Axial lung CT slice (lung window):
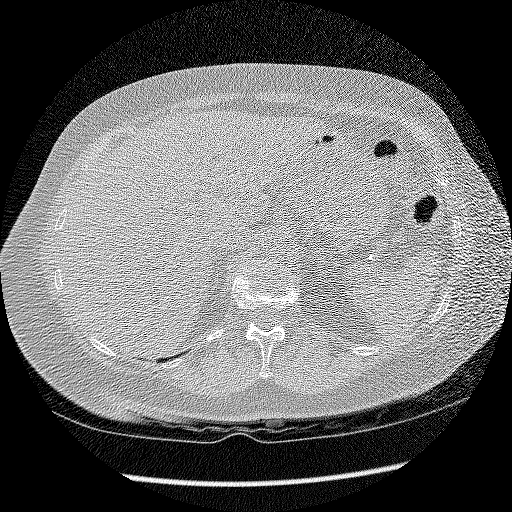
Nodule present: no